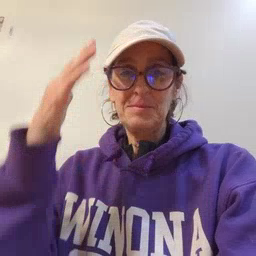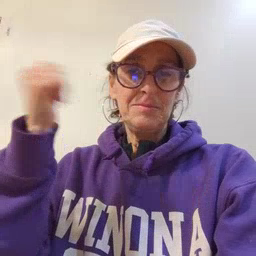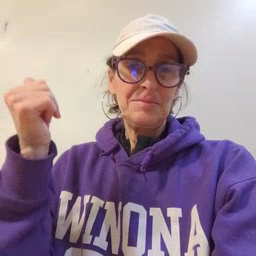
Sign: because